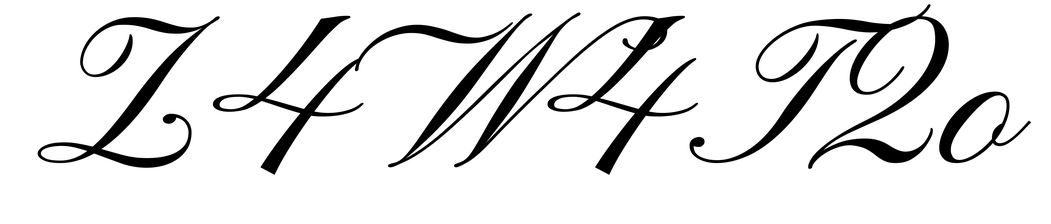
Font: PinyonScript-Regular